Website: home-depot
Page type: cross-sells
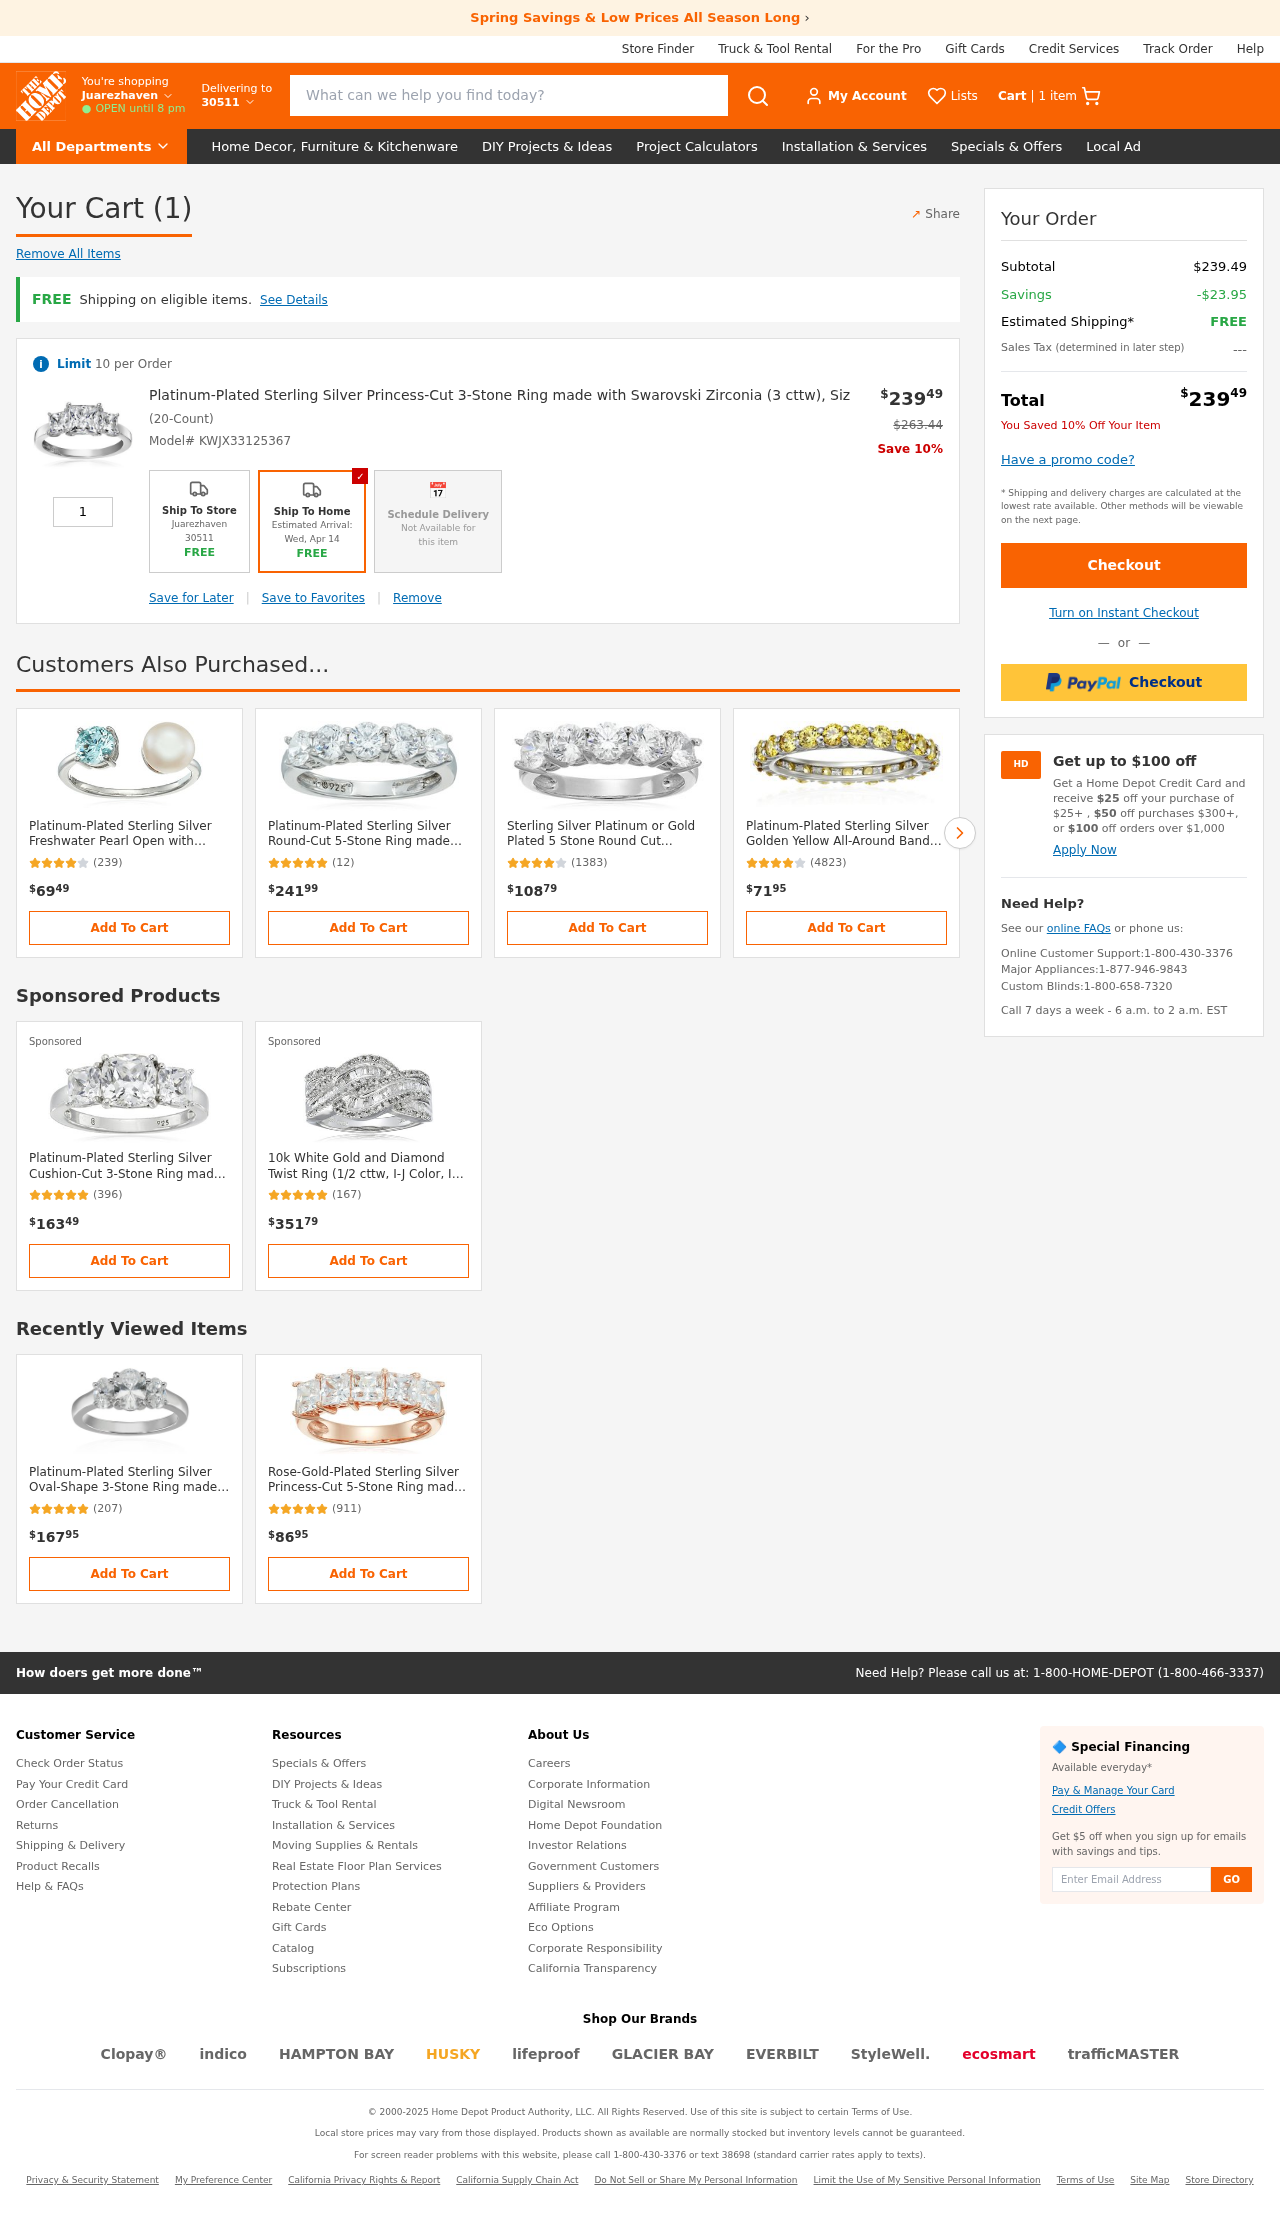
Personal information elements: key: PII_LOCATION1_CITY
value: Juarezhaven
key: PII_POSTCODE
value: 30511
Product elements: key: PRODUCT1_NAME
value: Platinum-Plated Sterling Silver Princess-Cut 3-Stone Ring made with Swarovski Zirconia (3 cttw), Siz
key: PRODUCT1_PRICE
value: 239.49
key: PRODUCT1_QUANTITY
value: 1
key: PRODUCT1_ORIGINAL_PRICE
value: $263.44
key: PRODUCT2_NAME
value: Platinum-Plated Sterling Silver Freshwater Pearl Open with Frosty Mint Swarovski Zirconia Accents Ri
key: PRODUCT2_NUM_RATINGS
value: (239)
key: PRODUCT2_PRICE
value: $6949
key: PRODUCT3_NAME
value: Platinum-Plated Sterling Silver Round-Cut 5-Stone Ring made with Swarovski Zirconia (1.25 cttw), Siz
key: PRODUCT3_NUM_RATINGS
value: (12)
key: PRODUCT3_PRICE
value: $24199
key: PRODUCT4_NAME
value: Sterling Silver Platinum or Gold Plated 5 Stone Round Cut Swarovski Cubic Zirconia Ring
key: PRODUCT4_NUM_RATINGS
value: (1383)
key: PRODUCT4_PRICE
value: $10879
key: PRODUCT5_NAME
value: Platinum-Plated Sterling Silver Golden Yellow All-Around Band Ring made with Swarovski Zirconia, Siz
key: PRODUCT5_NUM_RATINGS
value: (4823)
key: PRODUCT5_PRICE
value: $7195
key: PRODUCT6_NAME
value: Platinum-Plated Sterling Silver Cushion-Cut 3-Stone Ring made with Swarovski Zirconia (3 cttw), Size
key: PRODUCT6_NUM_RATINGS
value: (396)
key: PRODUCT6_PRICE
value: $16349
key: PRODUCT7_NAME
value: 10k White Gold and Diamond Twist Ring (1/2 cttw, I-J Color, I3 Clarity)
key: PRODUCT7_NUM_RATINGS
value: (167)
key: PRODUCT7_PRICE
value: $35179
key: PRODUCT8_NAME
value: Platinum-Plated Sterling Silver Oval-Shape 3-Stone Ring made with Swarovski Zirconia (3 cttw), Size
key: PRODUCT8_NUM_RATINGS
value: (207)
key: PRODUCT8_PRICE
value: $16795
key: PRODUCT9_NAME
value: Rose-Gold-Plated Sterling Silver Princess-Cut 5-Stone Ring made with Swarovski Zirconia (3 cttw), Si
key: PRODUCT9_NUM_RATINGS
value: (911)
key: PRODUCT9_PRICE
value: $8695
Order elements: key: ORDER_NUM_ITEMS
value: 1 item
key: ORDER_NUM_ITEMS
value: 1
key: ORDER_SKU
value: Model# KWJX33125367
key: ORDER_SUBTOTAL
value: $239.49
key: ORDER_SAVINGS
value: -$23.95
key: ORDER_TOTAL
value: $23949
Search elements: key: HEADER_SEARCH
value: What can we help you find today?